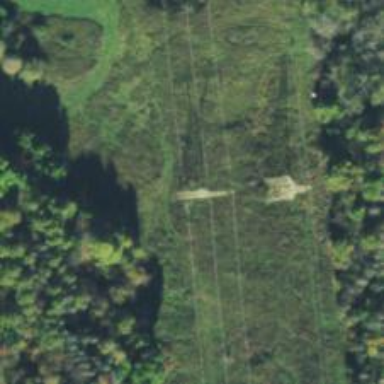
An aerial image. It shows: Lattice structure tower used for power distribution.